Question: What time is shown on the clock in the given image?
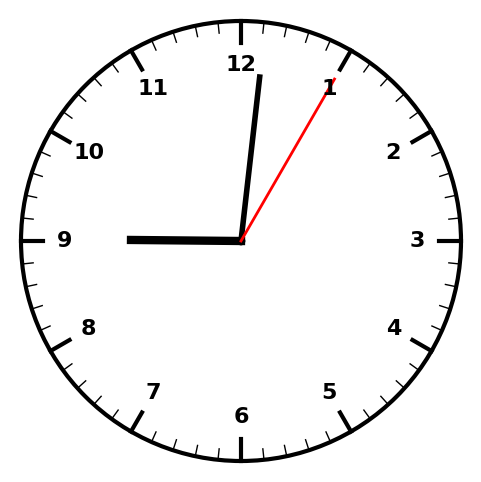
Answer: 09:01:05